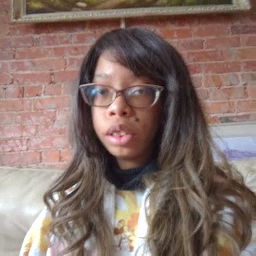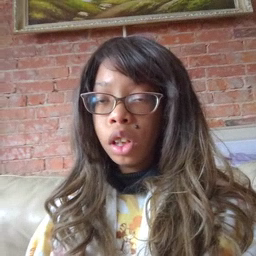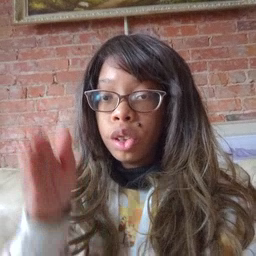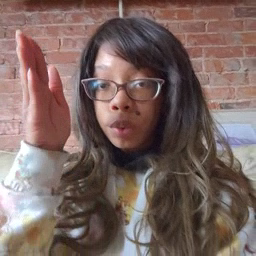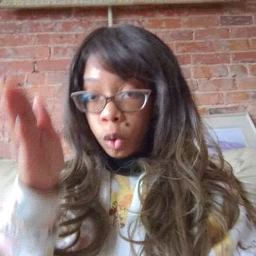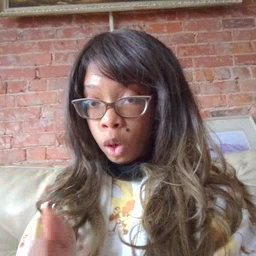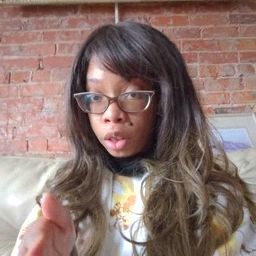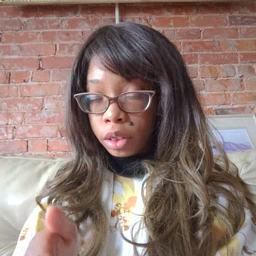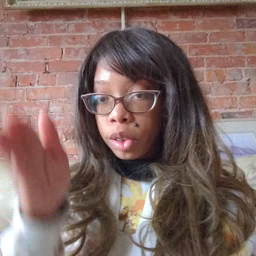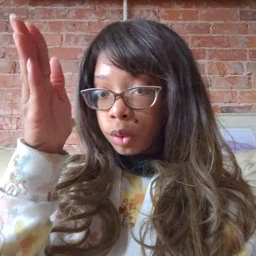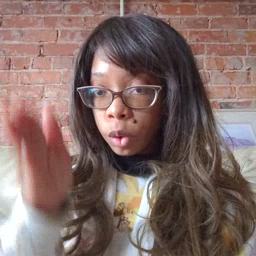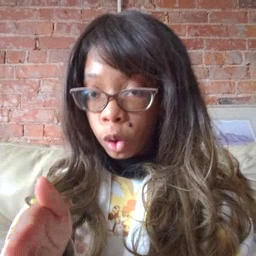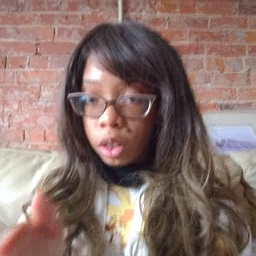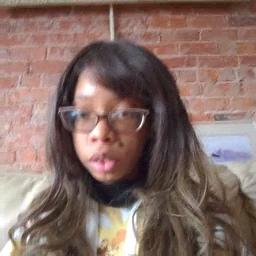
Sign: person